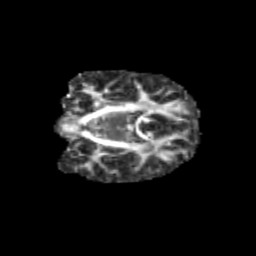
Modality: FA
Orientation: coronal
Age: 10
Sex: female
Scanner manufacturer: siemens
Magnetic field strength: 3 T
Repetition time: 3.8 s
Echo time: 0.07 s